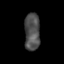
Tissue: skin
Cell type: Epithelial cells
Senescence score: 0.2652
Nuclear area (px): 572
Mean DAPI intensity: 78.278